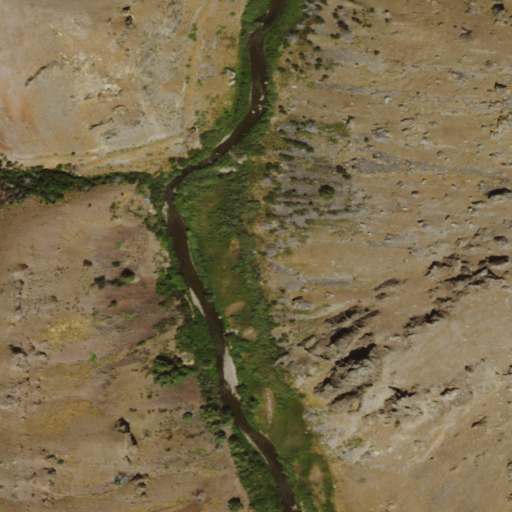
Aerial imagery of valley in Nevada named Timber Gulch containing grassland and shrub